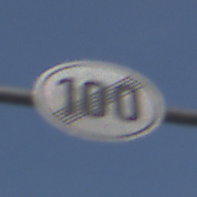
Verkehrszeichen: EndeGeschwindigkeit100
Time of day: SunriseSunset
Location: Outdoor (Nature)
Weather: PartlyCloudy
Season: NotSpecified
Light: Natural